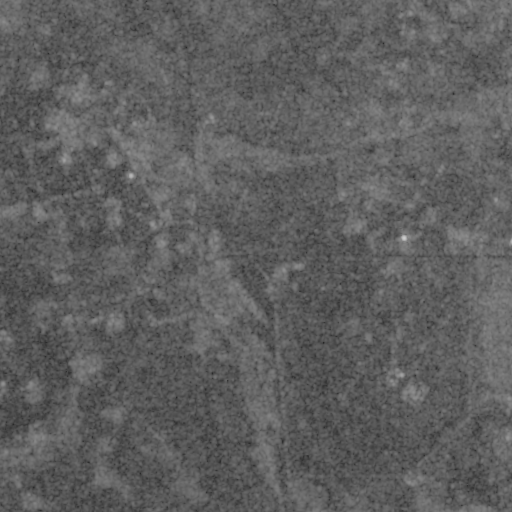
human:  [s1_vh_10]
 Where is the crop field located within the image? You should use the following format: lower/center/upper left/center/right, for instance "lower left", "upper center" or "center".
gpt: The crop field is located in the lower right of the image.
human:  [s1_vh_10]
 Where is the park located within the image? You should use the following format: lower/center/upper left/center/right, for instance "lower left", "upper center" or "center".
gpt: The park is located in the lower right of the image.
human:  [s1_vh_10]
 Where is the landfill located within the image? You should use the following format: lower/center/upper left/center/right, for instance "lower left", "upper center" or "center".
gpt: There is no landfill in the image.

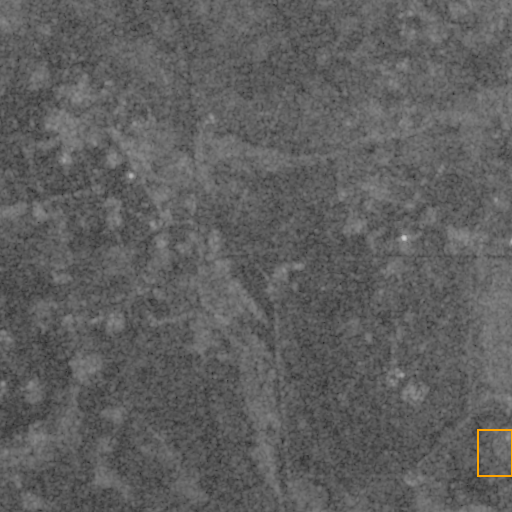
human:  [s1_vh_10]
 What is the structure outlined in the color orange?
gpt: The structure outlined in orange is a crop field.
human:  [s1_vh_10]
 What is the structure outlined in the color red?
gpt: There is no red outline.